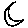
Label: moon